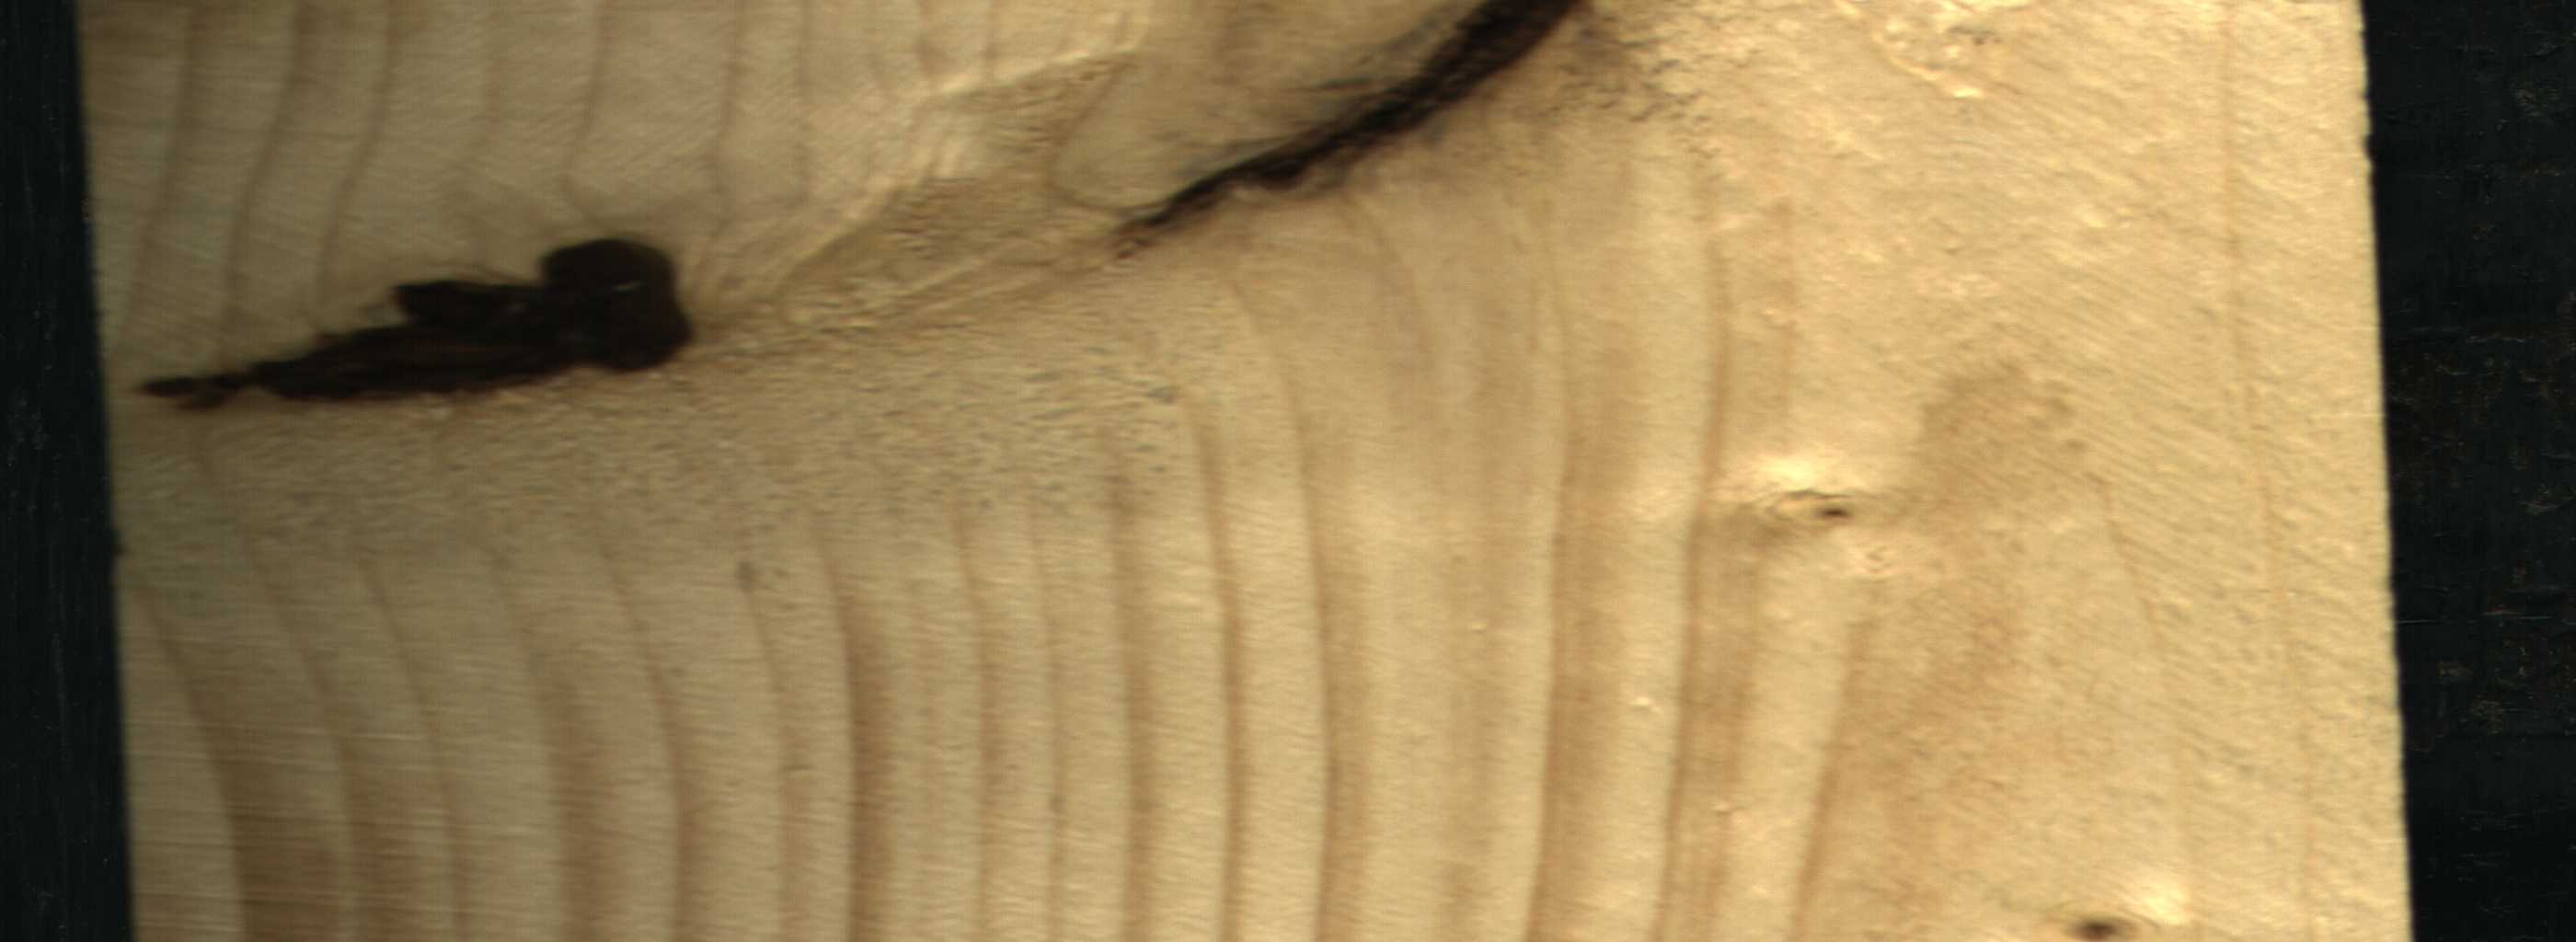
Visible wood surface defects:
Knot_missing
Knot_missing
Live_Knot
Live_Knot